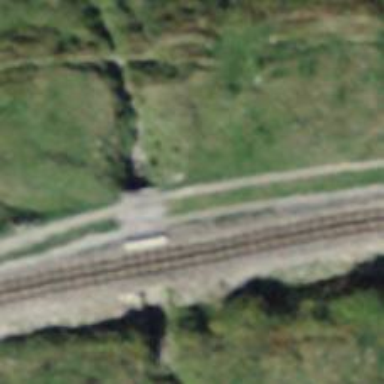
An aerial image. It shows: Gravel track road on bridge.